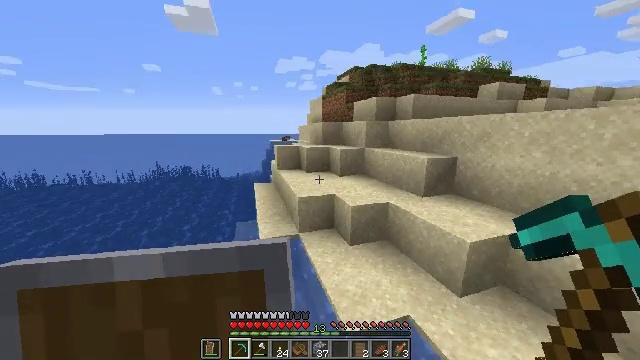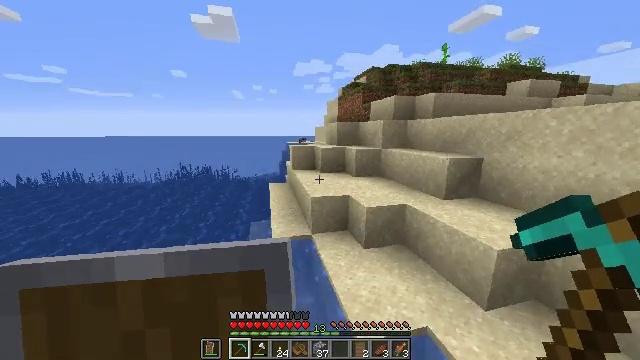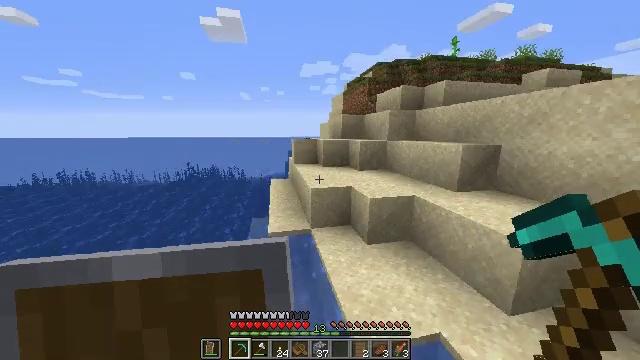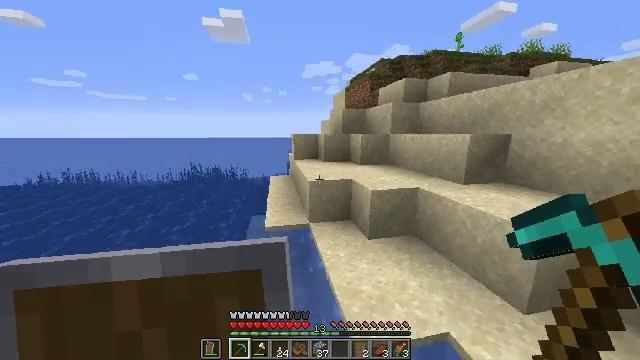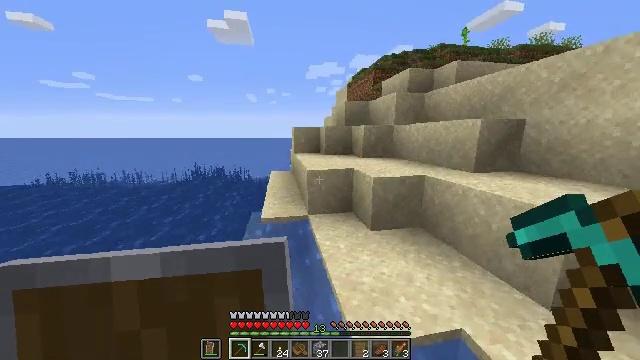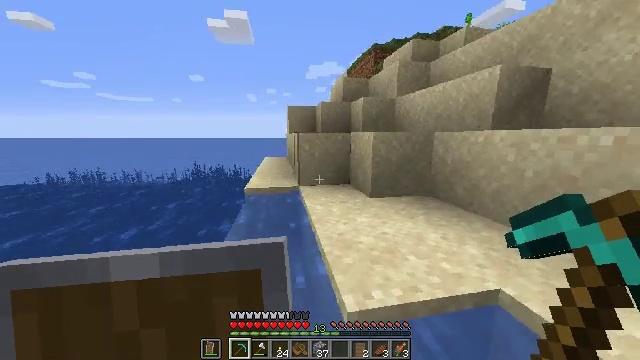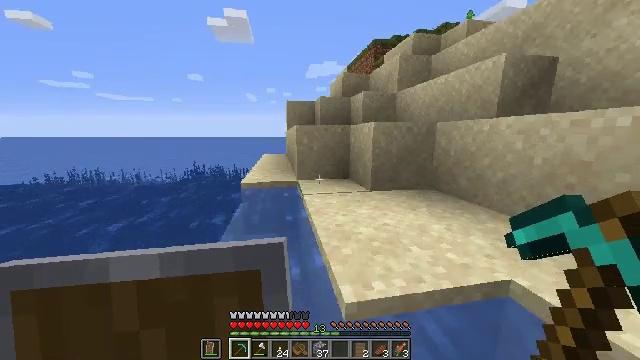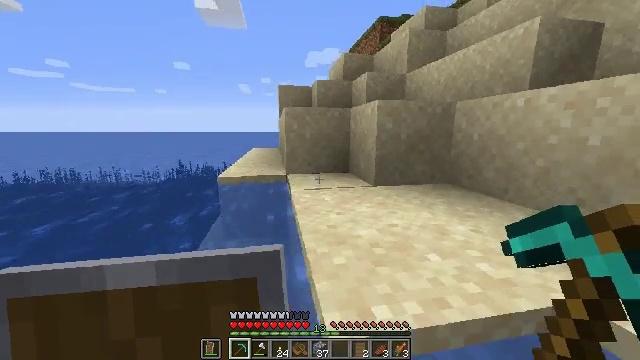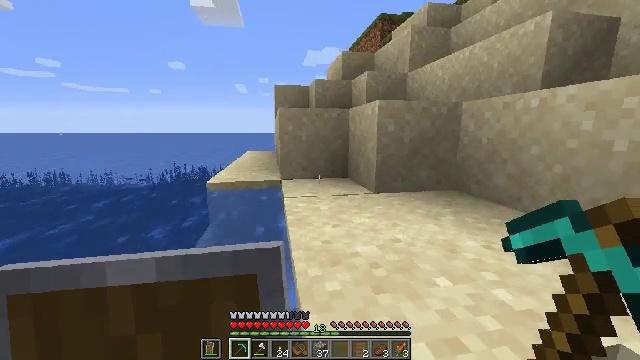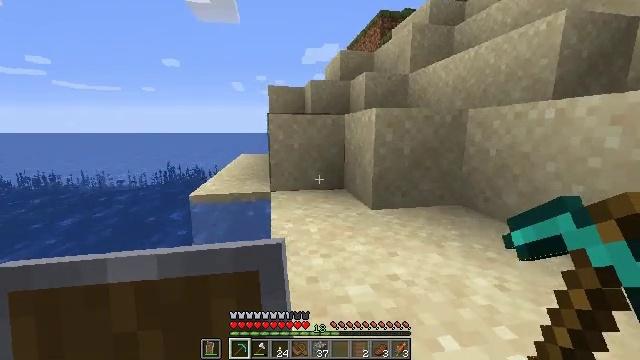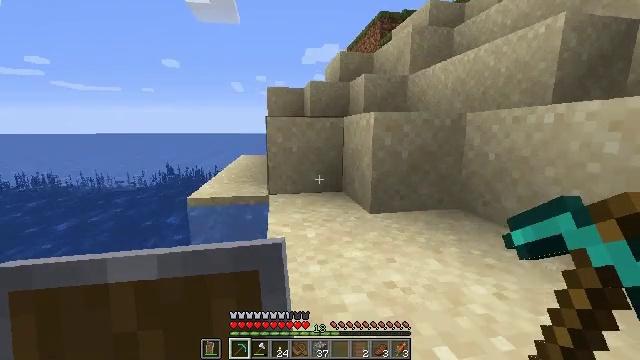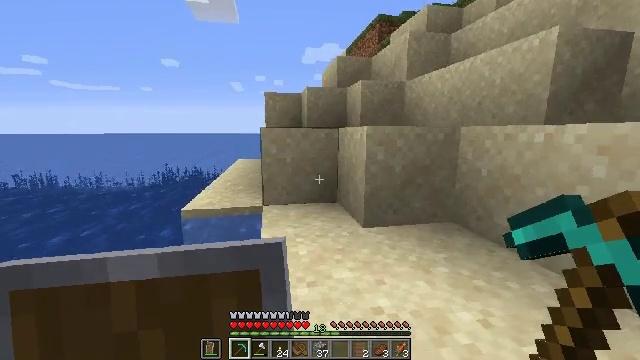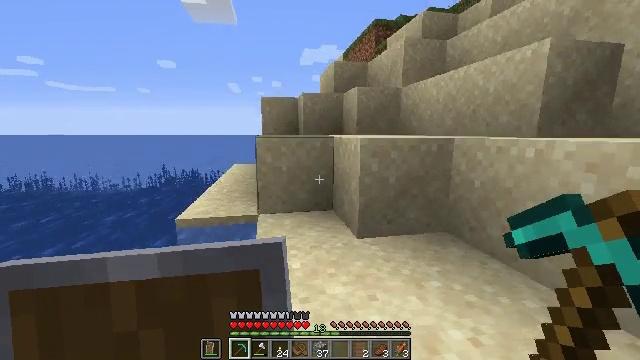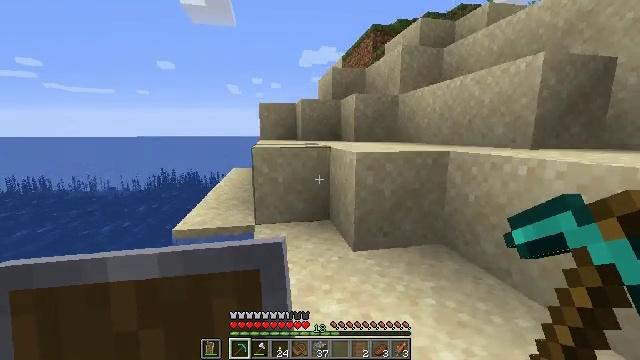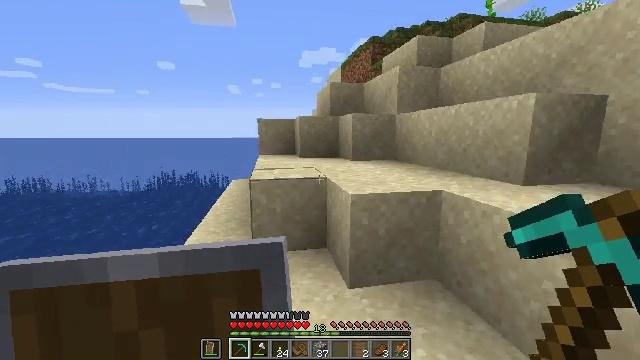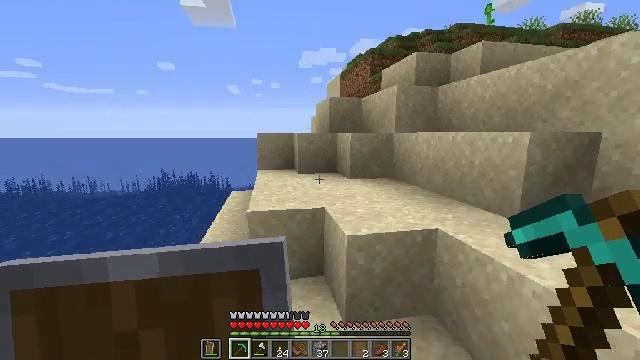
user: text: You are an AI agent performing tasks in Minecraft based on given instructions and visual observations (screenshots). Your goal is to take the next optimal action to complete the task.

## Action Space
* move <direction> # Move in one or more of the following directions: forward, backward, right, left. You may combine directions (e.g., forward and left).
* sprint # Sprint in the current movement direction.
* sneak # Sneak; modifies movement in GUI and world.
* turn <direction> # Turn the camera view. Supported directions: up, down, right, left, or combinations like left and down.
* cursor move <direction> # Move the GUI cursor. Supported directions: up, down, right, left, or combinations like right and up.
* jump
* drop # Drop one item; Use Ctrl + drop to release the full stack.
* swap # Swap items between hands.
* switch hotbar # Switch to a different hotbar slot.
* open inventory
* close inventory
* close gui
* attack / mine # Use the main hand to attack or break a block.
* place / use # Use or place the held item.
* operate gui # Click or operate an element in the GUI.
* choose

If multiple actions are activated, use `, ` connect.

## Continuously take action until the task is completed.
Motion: motion action
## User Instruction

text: Craft a diamond shovel with necessary materials.
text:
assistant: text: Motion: move forward, sprint, turn left, jump
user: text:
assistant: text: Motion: move forward, sprint, turn left, jump
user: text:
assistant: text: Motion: move forward, sprint, jump
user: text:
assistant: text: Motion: move forward, sprint, jump
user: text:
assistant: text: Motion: move forward, sprint, jump
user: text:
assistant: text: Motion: move forward, sprint, jump
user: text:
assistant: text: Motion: move forward, sprint, jump
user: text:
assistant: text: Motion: move forward, sprint, jump
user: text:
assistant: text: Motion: move forward, sprint, jump
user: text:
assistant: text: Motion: move forward, sprint, jump
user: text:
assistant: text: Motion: move forward, sprint, jump
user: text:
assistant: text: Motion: move forward, sprint, jump
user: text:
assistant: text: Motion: move forward, sprint, jump
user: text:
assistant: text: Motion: move forward, sprint, jump
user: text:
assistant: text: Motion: move forward, sprint, jump
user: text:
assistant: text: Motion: move forward, sprint
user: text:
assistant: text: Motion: move forward, sprint, turn left
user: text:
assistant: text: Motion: move forward, sprint, turn left
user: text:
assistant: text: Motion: move forward, sprint, turn left
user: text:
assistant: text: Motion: move forward, sprint
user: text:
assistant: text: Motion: move forward, sprint
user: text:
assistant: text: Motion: move forward, sprint, turn left
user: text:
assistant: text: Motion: move forward, sprint, turn left
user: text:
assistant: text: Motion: move forward, sprint
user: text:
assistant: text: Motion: move forward, sprint, jump
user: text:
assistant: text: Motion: move forward, sprint, turn right, jump
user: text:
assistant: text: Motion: move forward, sprint, turn right, jump
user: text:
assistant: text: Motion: move forward, sprint, turn right, jump
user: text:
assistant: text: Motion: move forward, sprint, jump
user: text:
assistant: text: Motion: move forward, sprint, jump